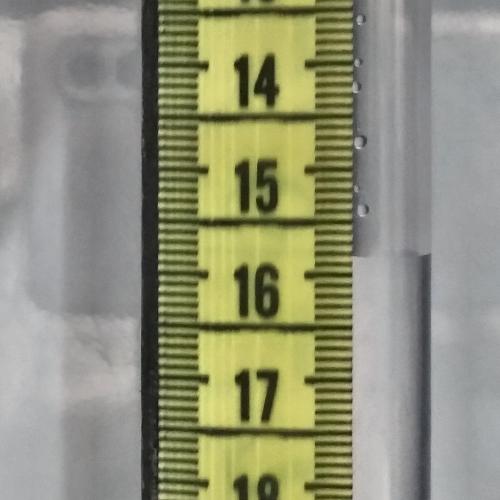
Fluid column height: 15.8 cm